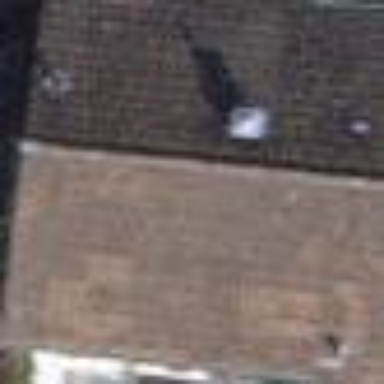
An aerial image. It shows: Building with pitched roof.